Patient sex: M
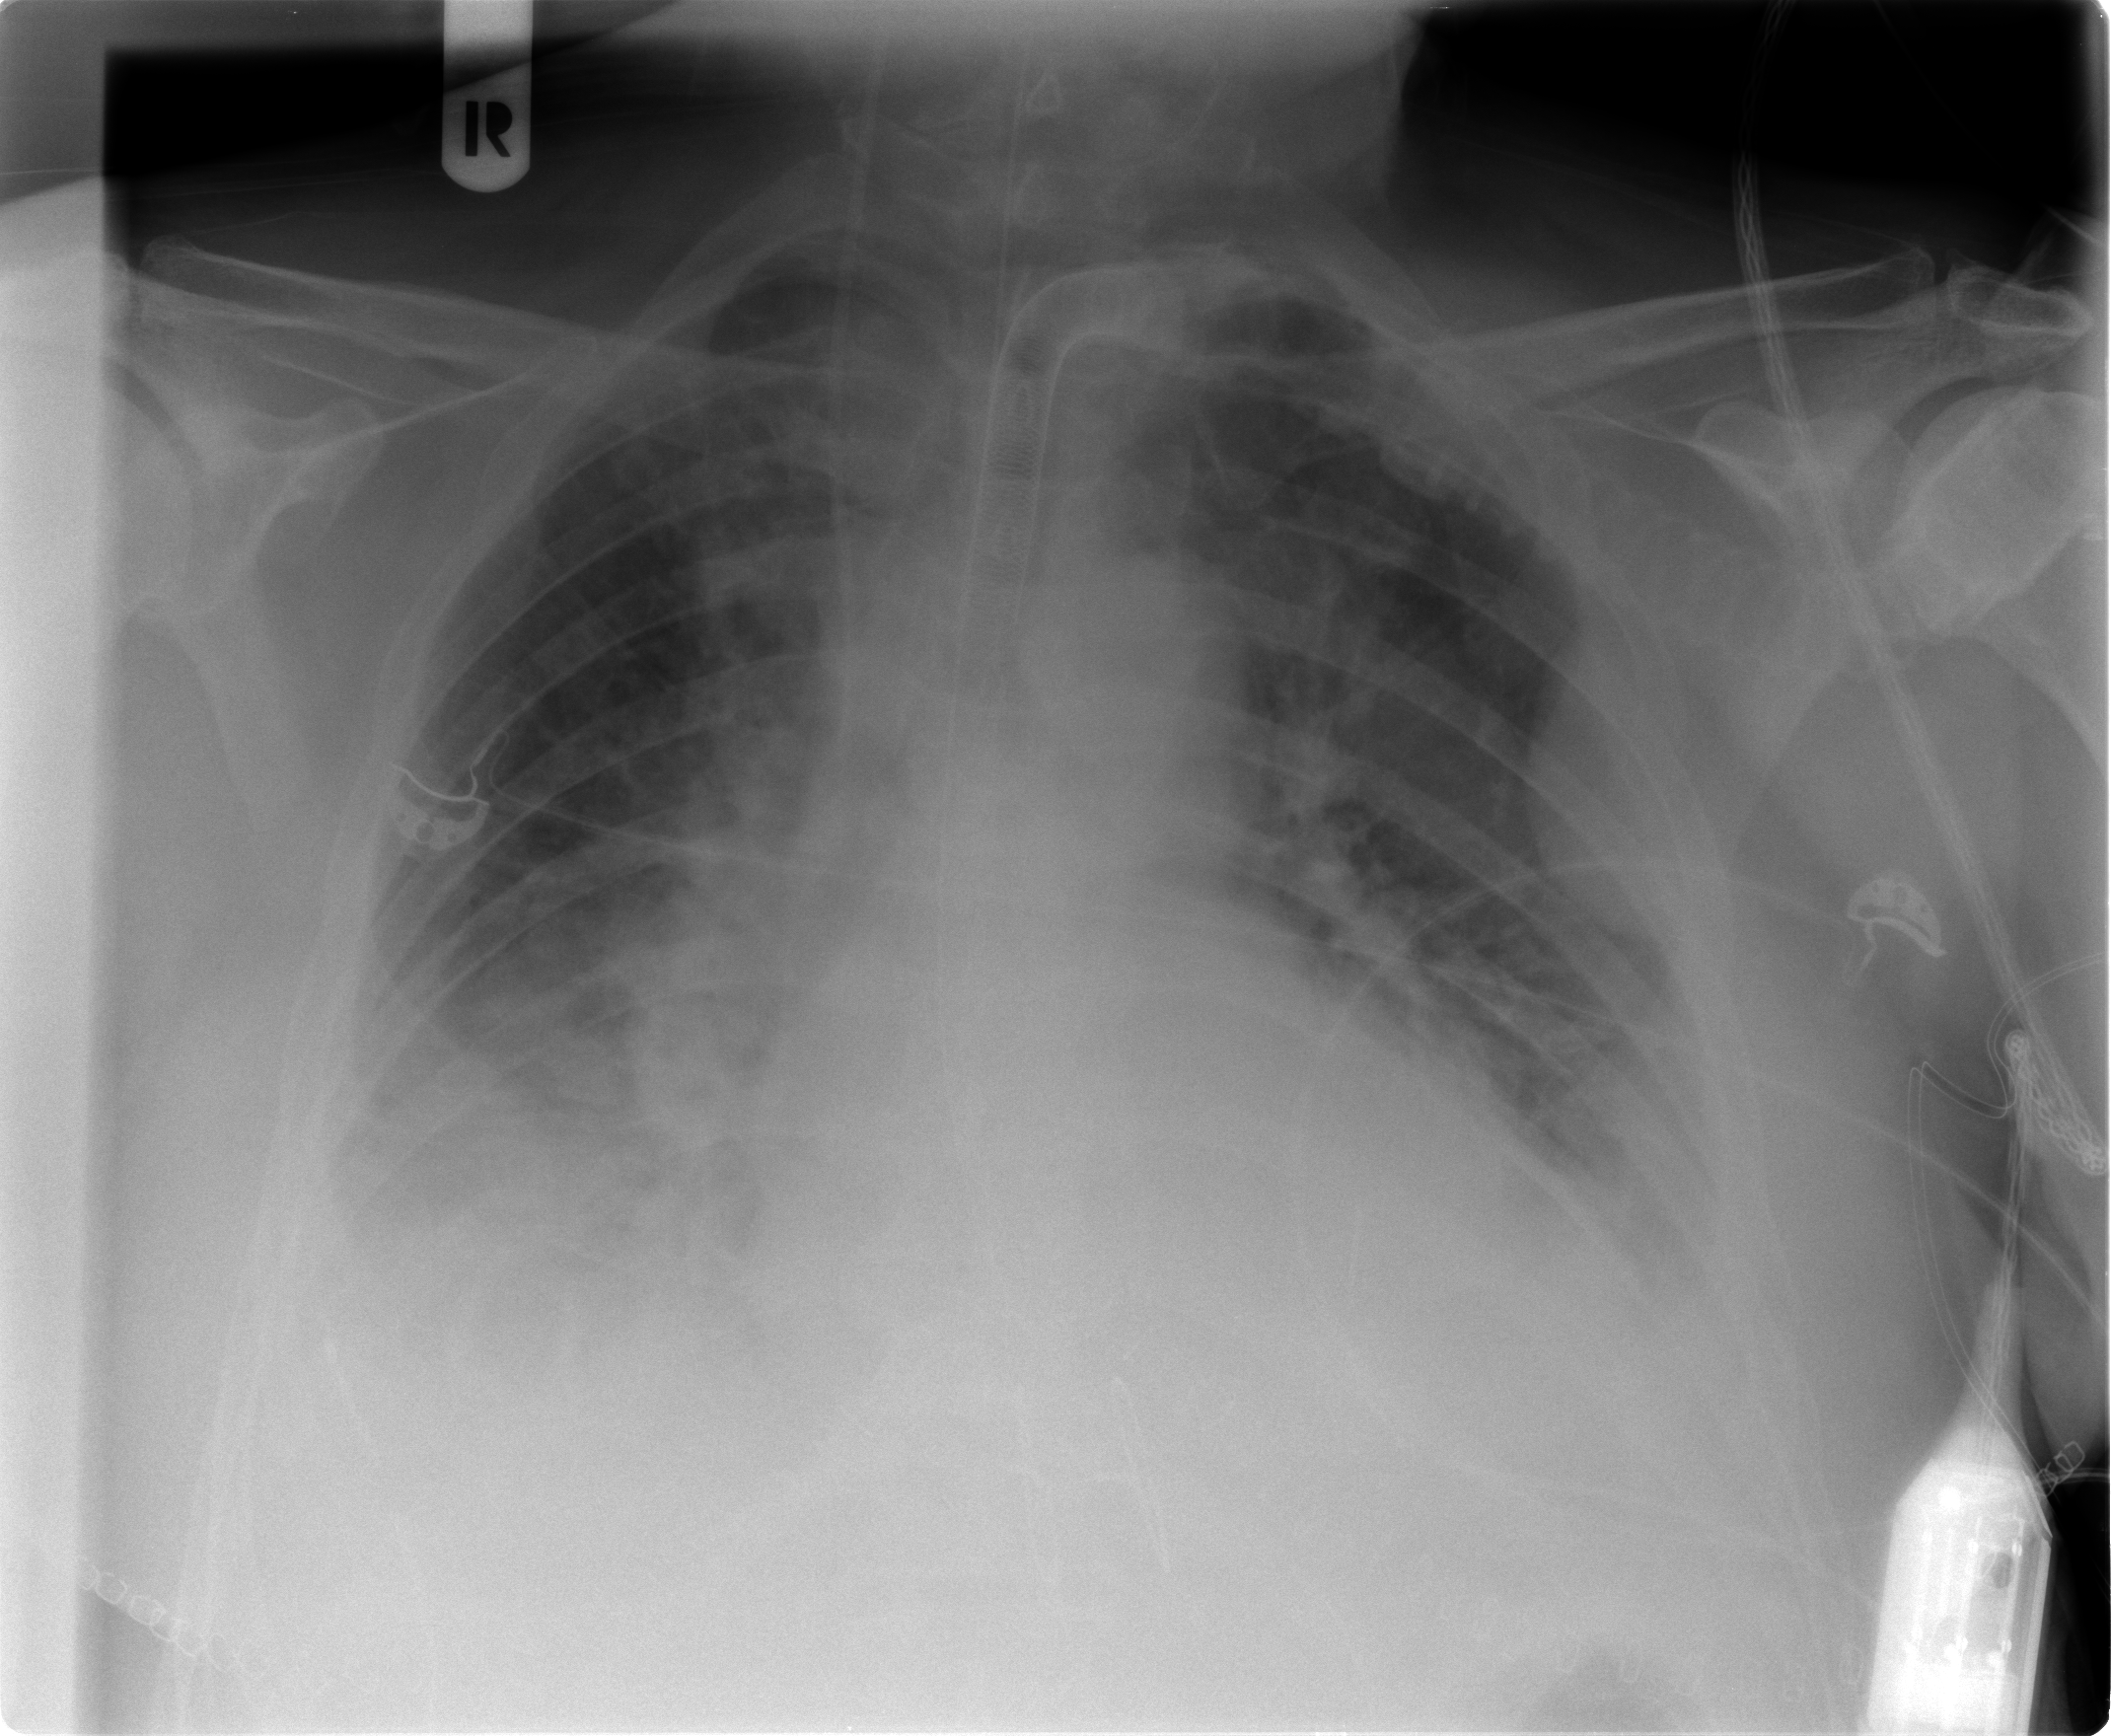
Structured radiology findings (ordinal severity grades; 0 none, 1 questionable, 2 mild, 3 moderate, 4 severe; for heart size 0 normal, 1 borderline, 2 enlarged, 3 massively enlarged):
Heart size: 2
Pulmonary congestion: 3
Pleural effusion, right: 3
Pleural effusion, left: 2
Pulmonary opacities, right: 2
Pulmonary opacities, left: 2
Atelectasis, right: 3
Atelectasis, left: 2